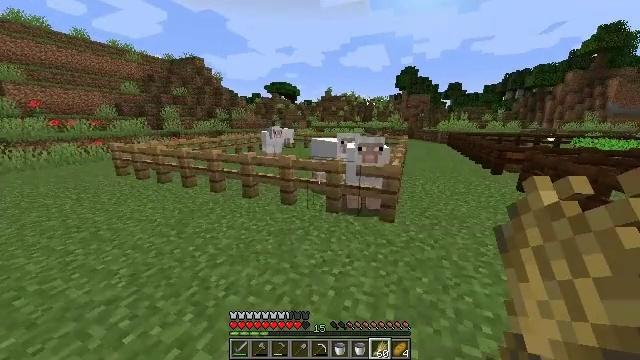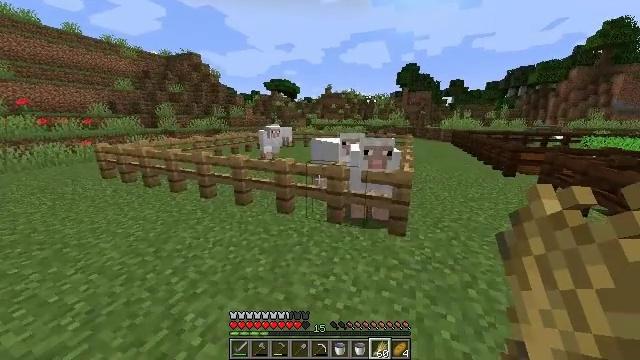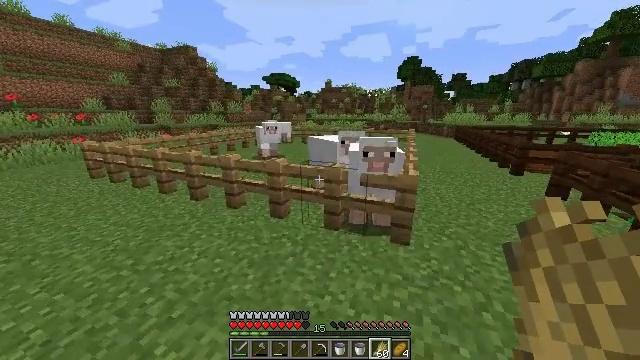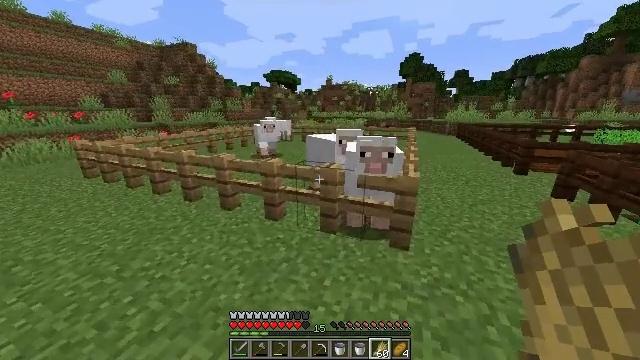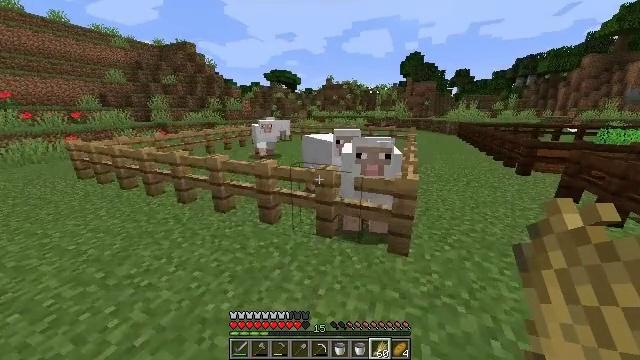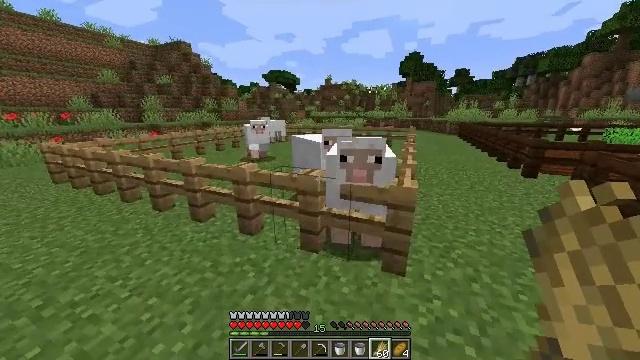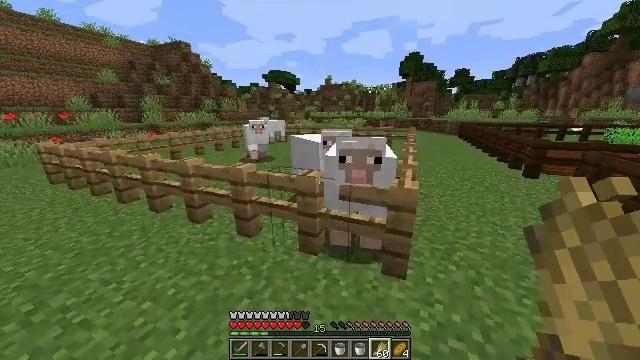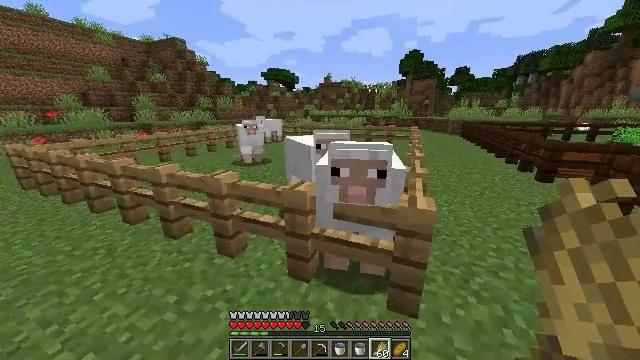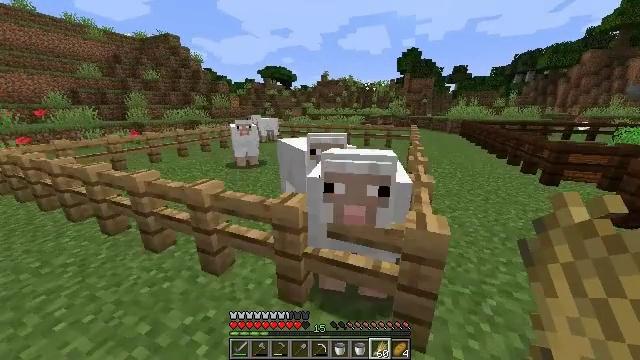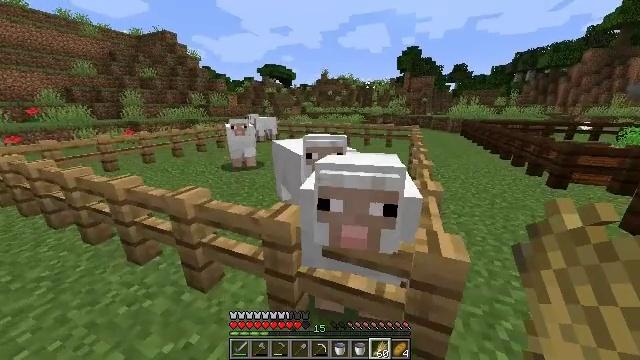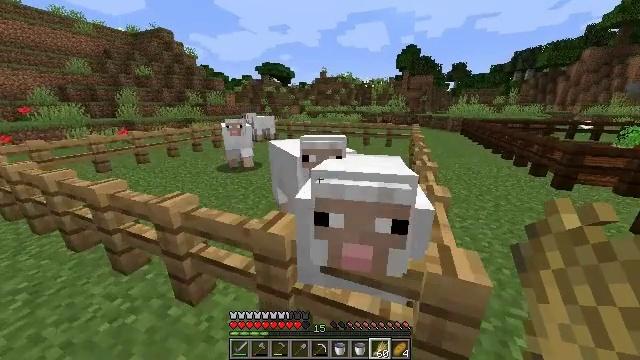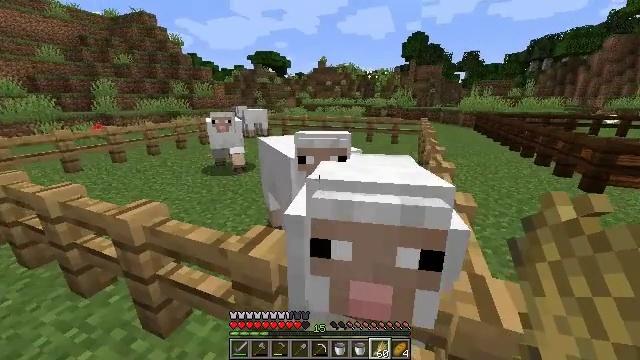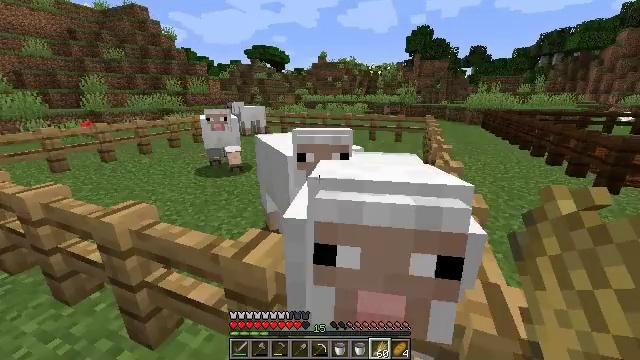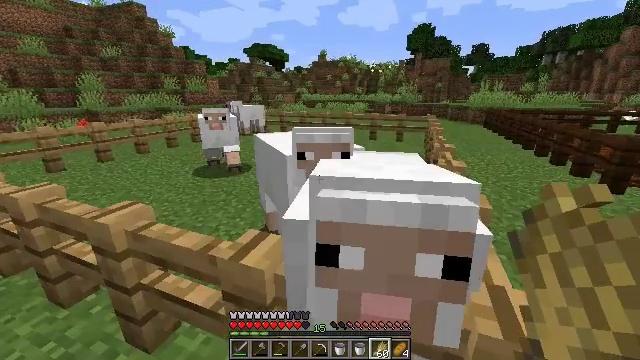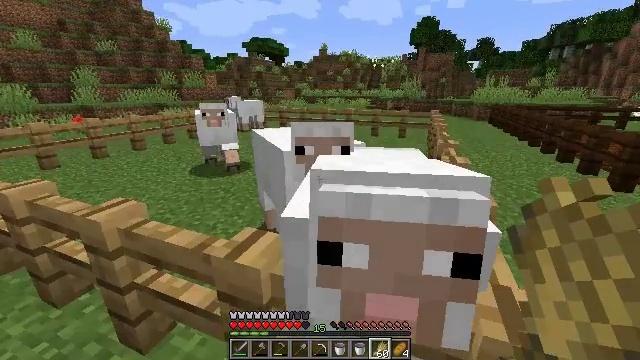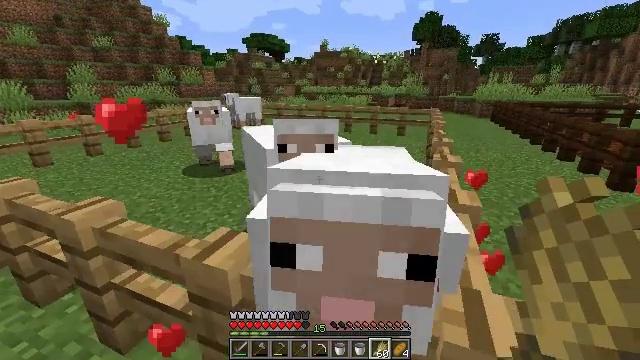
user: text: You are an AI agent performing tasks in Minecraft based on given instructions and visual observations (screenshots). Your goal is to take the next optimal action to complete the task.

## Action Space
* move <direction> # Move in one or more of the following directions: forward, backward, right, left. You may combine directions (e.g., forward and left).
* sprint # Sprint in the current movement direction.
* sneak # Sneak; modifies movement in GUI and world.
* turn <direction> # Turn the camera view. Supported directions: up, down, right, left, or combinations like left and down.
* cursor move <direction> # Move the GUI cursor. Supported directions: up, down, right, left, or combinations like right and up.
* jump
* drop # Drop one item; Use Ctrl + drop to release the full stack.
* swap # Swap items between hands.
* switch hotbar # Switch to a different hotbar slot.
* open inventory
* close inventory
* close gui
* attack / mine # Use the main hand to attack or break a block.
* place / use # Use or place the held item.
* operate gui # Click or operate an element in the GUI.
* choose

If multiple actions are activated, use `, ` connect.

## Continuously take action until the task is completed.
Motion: motion action
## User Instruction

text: Bake some bread with wheat.
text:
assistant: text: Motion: move forward
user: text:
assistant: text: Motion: move forward and move right, turn down
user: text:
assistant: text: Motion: move forward and move right
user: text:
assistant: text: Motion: move forward and move right
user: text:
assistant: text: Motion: move forward
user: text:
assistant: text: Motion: move forward
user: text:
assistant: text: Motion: move forward
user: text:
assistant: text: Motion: move forward
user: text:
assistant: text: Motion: move forward
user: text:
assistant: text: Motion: use / place
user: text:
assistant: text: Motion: use / place
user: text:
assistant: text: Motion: use / place
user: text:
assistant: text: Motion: use / place
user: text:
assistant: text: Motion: move right
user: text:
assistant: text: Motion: move right
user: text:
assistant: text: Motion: move right
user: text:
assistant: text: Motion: move right, turn left
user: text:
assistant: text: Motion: move right
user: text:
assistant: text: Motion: move right, turn left
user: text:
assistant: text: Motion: move right, turn left
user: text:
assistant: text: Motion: move right, turn left
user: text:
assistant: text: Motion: move right, turn left and up
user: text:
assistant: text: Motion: move forward and move right, turn left and up
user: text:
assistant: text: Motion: move forward and move right, turn left and up
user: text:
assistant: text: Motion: move forward and move right, turn left
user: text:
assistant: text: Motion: move forward and move right, turn left
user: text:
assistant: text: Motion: move forward and move right, turn left
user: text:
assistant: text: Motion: move forward and move right, turn left
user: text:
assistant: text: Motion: move forward, turn left
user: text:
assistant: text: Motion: use / place